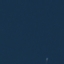
Label: SeaLake